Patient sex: F
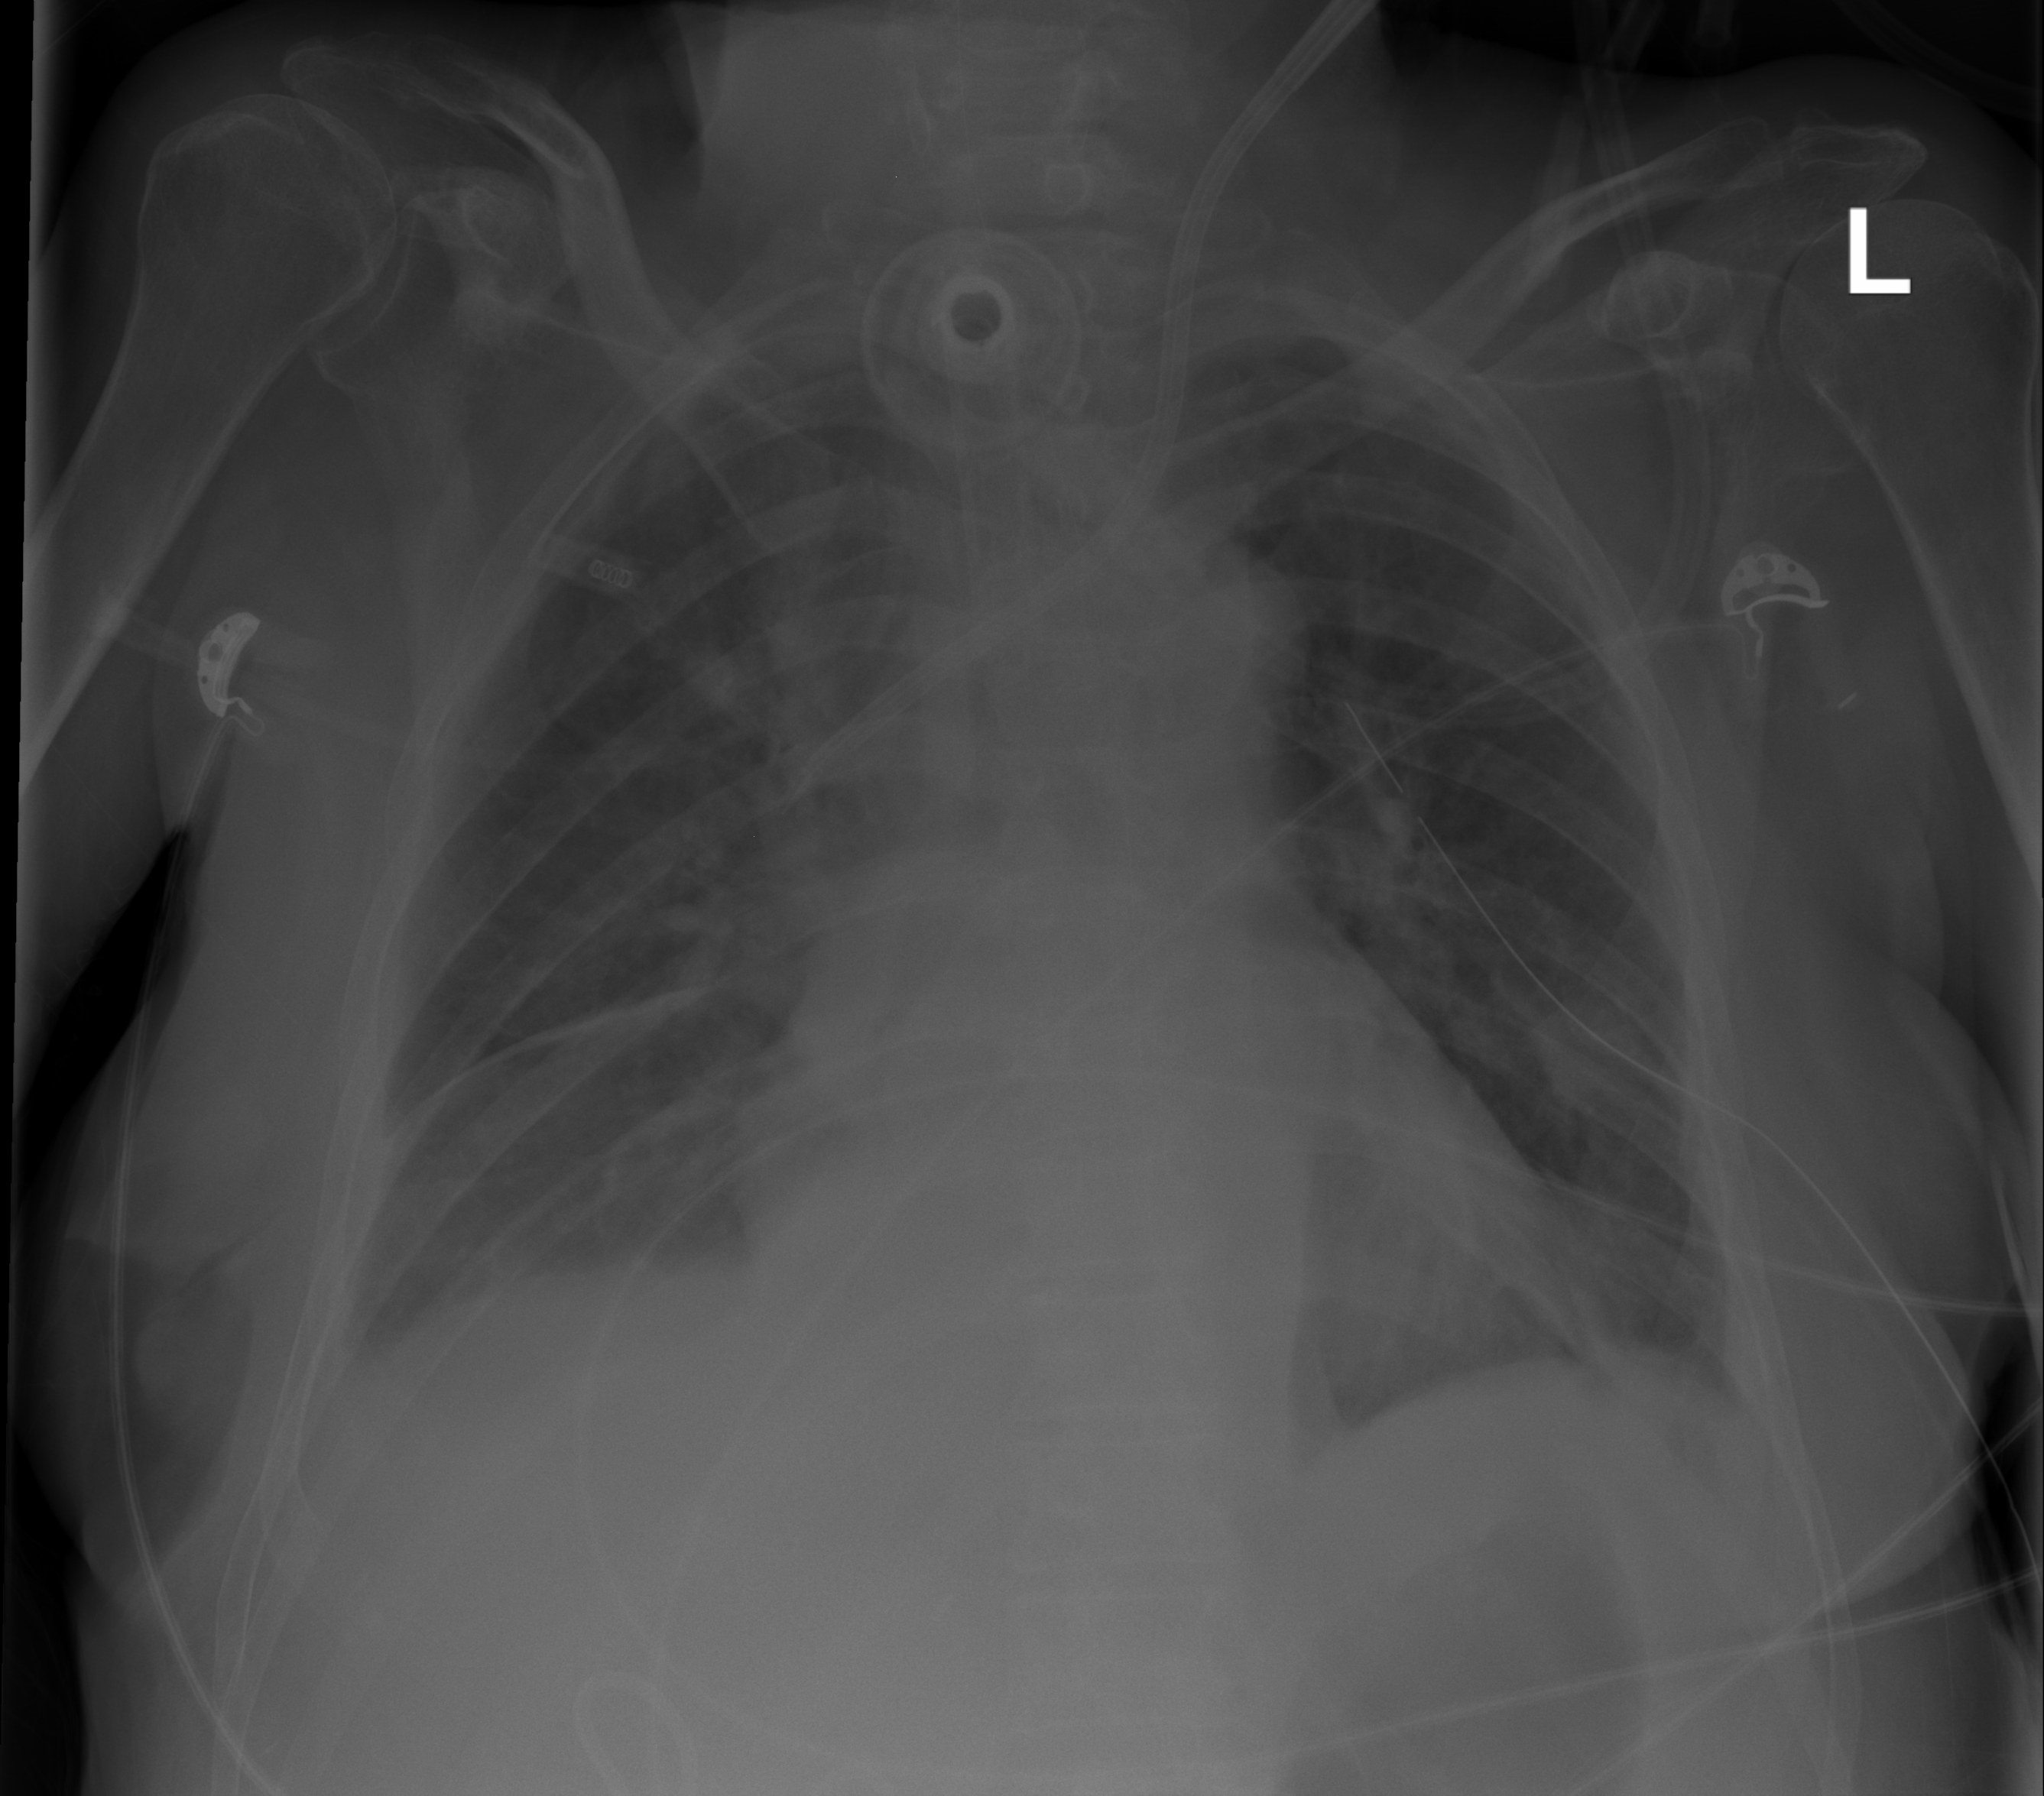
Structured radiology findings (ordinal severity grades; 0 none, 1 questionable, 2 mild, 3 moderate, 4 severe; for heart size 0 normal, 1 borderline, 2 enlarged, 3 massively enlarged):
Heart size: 1
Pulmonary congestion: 2
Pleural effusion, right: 0
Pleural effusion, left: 0
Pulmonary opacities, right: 0
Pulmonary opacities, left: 0
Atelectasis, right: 0
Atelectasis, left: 2